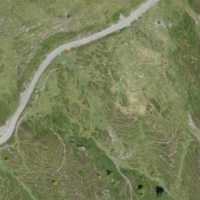
EUNIS habitat code: 31
Species observed at this site:
Calluna vulgaris